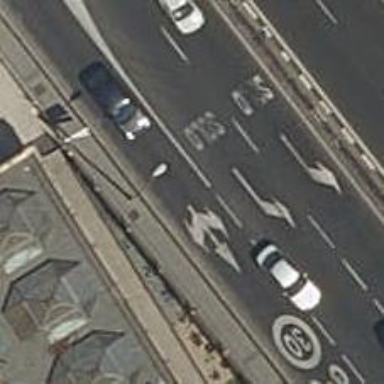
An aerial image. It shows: Footway with paving stones leading through tunnel.